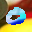
Label: 0